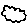
Label: cloud